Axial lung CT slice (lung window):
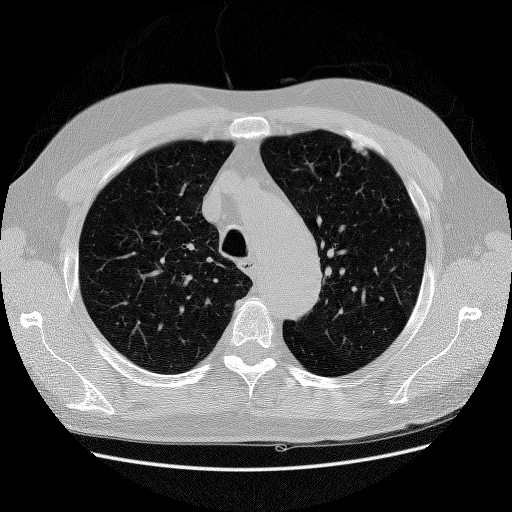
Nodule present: no